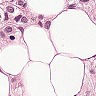
Metastatic tissue present: yes